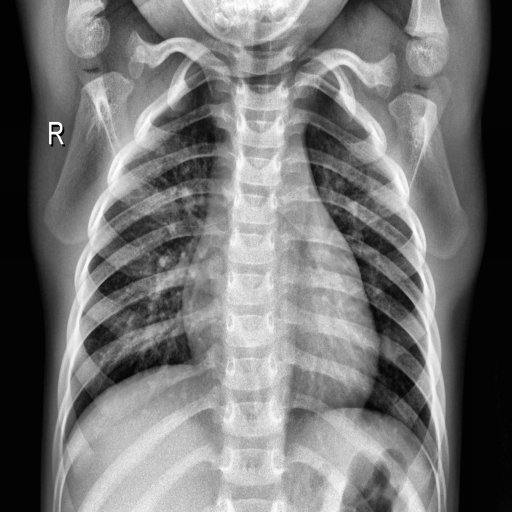
Finding: NORMAL